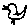
Label: bird